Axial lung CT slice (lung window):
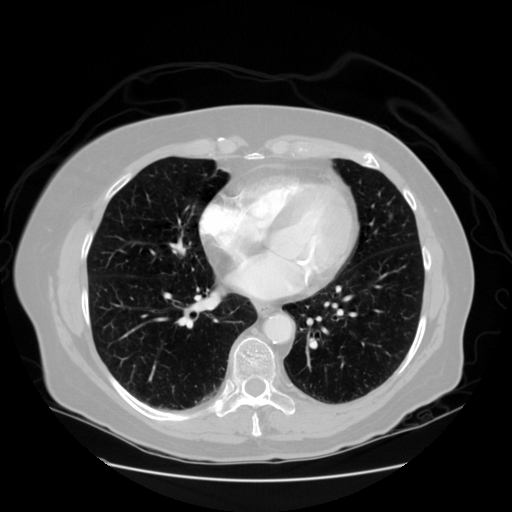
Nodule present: yes
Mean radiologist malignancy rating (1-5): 2.5